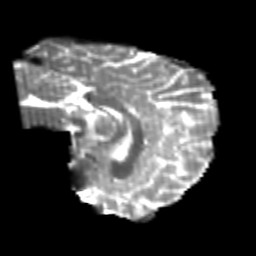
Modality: T2w
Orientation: sagittal
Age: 22
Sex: male
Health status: healthy
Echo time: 0.074 s